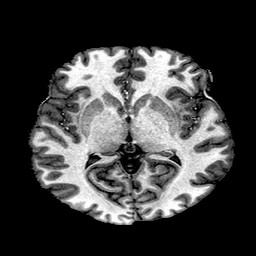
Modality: T1w
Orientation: coronal
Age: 25
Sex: male
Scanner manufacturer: ge
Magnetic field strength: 3 T
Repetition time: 7.66 s
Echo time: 0.003476 s